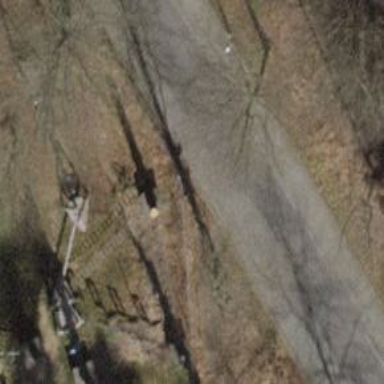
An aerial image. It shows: Chain link fence.